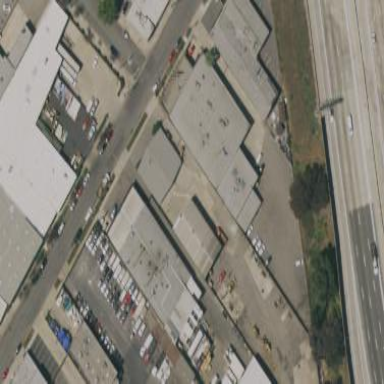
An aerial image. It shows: Industrial building.